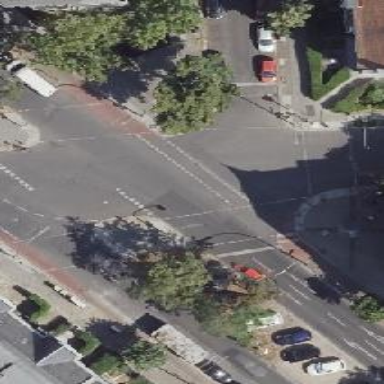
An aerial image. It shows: Road with traffic signals controlling the flow of traffic.